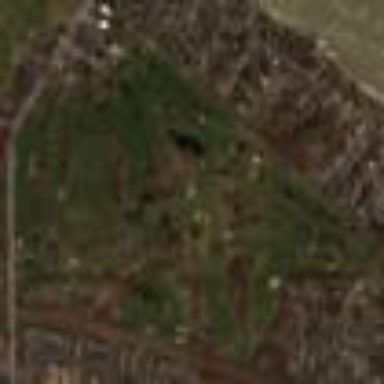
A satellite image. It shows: Golf course surrounded by greenery.